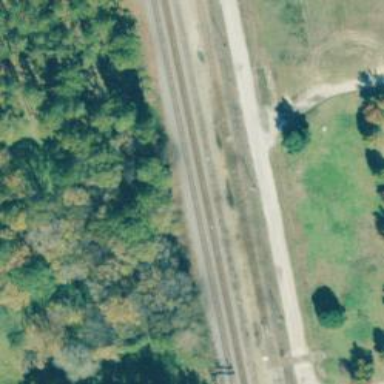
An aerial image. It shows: Disused railway spur.